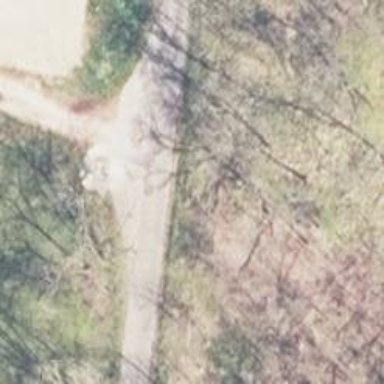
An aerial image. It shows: Asphalt road classified as tertiary.